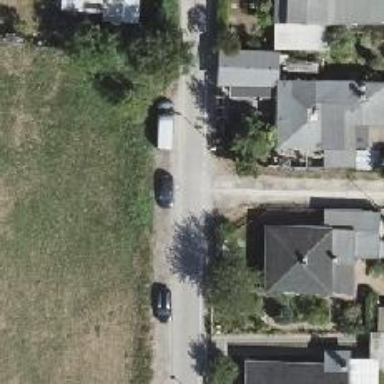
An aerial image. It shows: Residential road with asphalt surface.